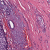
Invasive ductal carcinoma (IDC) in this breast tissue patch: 1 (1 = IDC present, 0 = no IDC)